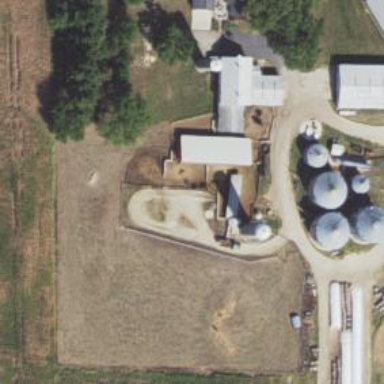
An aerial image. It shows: Silo.